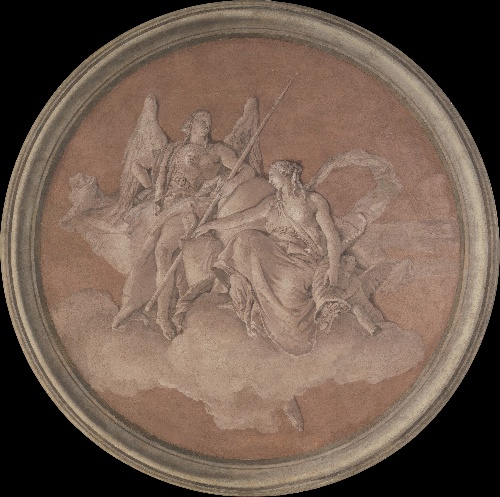
Title: Allegorical Figures Representing Virtue and Abundance
Artist: Giovanni Battista Tiepolo
Artist bio: Italian, Venice 1696–1770 Madrid
Date: 1760
Object type: Painting
Classification: Paintings
Medium: Fresco, transferred to canvas
Dimensions: Diameter 114 in. (289.6 cm)
Department: European Paintings
Credit line: Bequest of Grace Rainey Rogers, 1943
Accession year: 1943
Repository: Metropolitan Museum of Art, New York, NY
Tags: Female Nudes|Putti